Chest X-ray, AP view. Patient: 47 years old, sex F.
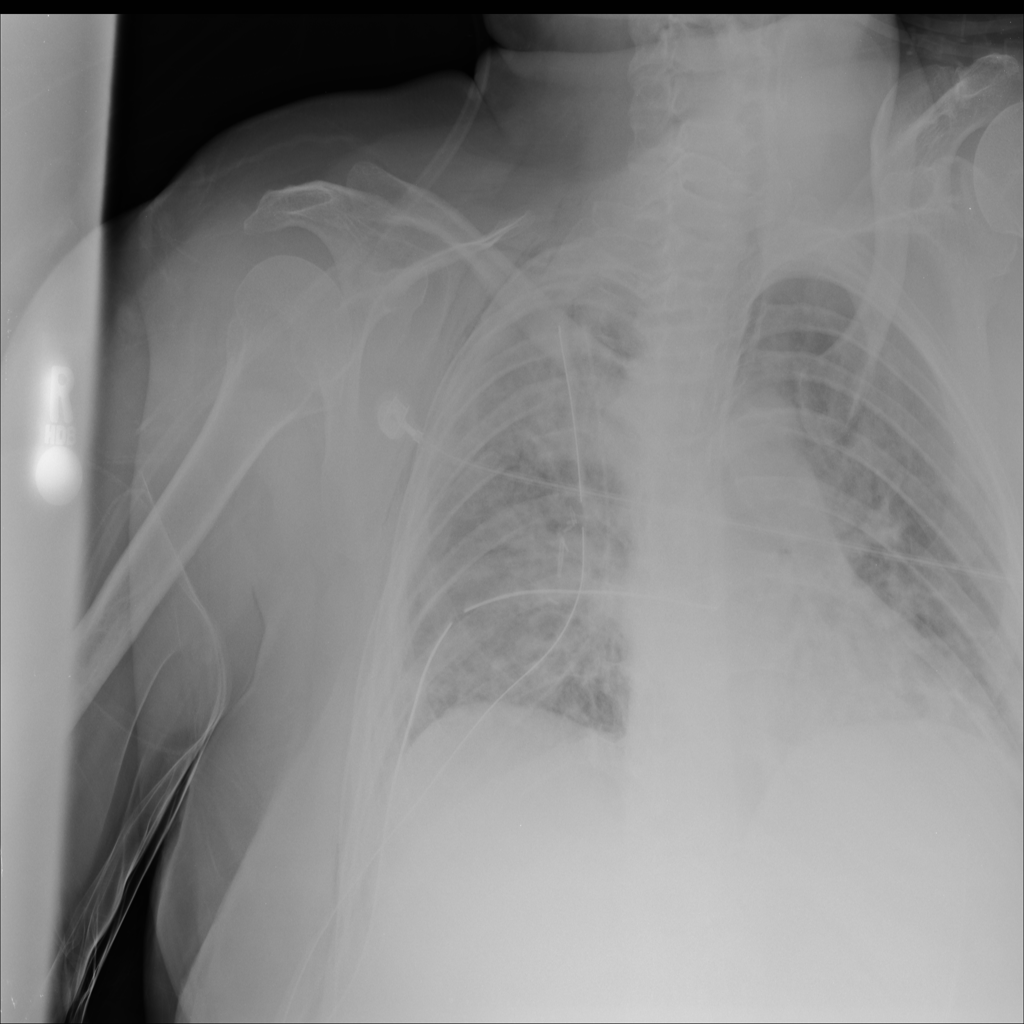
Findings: Atelectasis, Effusion, Emphysema, Infiltration